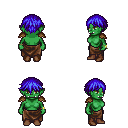
a pixel art fantasy rpg character, female body template, orc, green skin, leather shoulder armor, robe skirt, blue short bangs hairstyle, bracelets, brown shoes, four views (front, back, left, right), 2x2 character sprite sheet, small pixel art, hard edges, no anti-aliasing